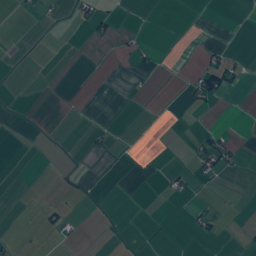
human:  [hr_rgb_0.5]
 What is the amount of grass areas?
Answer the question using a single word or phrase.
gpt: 128

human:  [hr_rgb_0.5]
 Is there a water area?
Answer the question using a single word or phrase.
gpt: yes

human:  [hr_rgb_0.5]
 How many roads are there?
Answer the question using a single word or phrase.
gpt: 31

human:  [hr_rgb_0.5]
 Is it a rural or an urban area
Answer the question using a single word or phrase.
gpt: rural

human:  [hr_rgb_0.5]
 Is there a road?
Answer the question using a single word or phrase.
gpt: yes

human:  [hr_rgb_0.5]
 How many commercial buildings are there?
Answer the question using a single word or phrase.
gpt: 5

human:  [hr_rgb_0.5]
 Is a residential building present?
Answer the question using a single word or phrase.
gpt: yes

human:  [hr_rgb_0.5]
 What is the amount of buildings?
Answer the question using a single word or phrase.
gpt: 94

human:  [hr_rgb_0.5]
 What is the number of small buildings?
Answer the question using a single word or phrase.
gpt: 88

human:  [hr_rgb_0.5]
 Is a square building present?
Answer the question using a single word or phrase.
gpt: no

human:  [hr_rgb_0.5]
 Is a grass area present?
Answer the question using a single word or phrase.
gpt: yes

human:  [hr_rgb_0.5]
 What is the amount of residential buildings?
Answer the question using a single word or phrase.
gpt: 89

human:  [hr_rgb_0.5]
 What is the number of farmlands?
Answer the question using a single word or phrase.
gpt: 44

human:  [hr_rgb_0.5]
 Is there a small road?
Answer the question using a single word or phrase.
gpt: yes

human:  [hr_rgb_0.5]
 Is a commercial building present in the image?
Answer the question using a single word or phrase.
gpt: yes

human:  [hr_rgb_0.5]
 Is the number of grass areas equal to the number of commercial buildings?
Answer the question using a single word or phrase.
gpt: no

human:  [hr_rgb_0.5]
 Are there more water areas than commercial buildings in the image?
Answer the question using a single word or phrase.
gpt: yes

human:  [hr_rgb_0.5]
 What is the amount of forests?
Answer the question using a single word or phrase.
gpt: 6

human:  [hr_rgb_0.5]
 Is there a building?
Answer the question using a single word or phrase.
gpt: yes

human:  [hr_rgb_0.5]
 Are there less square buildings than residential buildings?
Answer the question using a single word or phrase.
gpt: yes

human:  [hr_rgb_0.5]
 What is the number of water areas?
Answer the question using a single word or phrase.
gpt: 17

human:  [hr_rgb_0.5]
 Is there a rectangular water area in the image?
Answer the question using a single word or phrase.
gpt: no

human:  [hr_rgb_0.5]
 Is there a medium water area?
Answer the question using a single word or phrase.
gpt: yes

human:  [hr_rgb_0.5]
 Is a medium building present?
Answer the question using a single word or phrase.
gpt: yes

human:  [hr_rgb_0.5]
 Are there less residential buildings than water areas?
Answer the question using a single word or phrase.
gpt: no

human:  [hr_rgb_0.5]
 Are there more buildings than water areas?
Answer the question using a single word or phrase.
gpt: yes

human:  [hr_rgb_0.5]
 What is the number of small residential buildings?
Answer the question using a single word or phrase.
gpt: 83

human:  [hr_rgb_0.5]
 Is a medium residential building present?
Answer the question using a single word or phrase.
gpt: yes

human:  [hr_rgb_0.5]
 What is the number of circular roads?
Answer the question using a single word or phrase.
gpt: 0

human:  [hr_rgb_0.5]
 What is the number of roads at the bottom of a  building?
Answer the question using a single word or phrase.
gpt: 26

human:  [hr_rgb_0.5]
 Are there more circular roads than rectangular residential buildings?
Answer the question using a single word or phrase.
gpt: no

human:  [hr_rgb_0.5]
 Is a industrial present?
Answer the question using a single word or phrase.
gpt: yes

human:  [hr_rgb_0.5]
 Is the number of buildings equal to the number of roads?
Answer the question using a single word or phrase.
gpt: no

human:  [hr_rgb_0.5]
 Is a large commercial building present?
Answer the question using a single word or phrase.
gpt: no

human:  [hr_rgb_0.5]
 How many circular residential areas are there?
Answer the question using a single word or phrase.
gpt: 0

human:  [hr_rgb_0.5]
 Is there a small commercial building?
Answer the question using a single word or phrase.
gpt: yes

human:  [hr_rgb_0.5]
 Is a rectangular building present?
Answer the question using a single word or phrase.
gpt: yes

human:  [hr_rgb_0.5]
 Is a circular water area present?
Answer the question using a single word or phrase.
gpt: no

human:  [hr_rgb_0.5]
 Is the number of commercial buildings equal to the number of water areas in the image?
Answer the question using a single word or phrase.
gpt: no

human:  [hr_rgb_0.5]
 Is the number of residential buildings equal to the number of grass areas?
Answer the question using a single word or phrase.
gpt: no

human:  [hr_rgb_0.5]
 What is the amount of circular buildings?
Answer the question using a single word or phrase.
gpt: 0

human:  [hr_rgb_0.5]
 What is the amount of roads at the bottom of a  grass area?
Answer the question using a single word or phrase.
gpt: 28

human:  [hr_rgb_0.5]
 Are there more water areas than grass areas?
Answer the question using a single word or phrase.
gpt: no

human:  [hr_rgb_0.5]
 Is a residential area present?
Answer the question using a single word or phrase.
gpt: yes

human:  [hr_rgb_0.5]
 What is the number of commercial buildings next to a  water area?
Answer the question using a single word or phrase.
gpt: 5

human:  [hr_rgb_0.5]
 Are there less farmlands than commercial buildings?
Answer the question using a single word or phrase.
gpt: no

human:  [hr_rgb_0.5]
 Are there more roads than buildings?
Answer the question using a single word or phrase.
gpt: no

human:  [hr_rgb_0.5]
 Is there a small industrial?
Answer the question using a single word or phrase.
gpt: no

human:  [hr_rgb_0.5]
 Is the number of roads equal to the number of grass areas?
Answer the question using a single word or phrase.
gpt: no

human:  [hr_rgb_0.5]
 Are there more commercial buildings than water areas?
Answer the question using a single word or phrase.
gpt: no

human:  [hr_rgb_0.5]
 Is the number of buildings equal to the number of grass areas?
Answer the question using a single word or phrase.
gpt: no

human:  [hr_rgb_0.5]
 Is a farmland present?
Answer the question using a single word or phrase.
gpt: yes

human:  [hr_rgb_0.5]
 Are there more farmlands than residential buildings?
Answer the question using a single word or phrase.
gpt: no

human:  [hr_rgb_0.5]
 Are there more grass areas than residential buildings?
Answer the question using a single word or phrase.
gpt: yes

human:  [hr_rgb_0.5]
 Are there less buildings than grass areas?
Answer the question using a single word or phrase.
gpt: yes

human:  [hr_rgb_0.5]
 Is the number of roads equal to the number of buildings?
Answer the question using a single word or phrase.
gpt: no

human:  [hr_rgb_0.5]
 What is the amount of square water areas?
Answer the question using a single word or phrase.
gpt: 0

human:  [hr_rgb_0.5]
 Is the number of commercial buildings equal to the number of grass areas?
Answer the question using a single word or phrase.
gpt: no

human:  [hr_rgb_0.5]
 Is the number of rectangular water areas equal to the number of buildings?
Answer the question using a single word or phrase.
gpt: no

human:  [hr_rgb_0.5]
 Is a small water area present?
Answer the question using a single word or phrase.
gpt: yes

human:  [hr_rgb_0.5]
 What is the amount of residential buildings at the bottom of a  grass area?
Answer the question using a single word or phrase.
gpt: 89

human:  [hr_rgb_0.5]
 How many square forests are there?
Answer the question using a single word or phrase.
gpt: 0

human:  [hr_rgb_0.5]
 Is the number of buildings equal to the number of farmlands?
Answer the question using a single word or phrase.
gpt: no

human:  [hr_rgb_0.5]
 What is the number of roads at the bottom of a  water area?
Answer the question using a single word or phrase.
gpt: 26